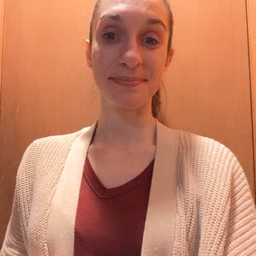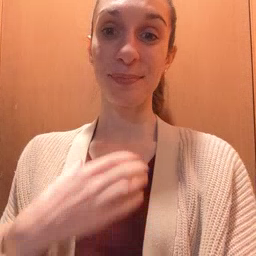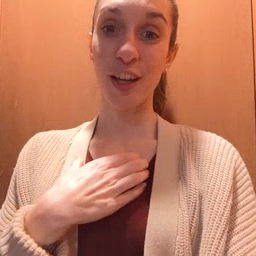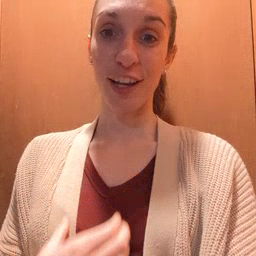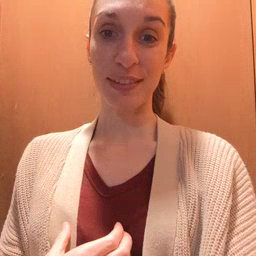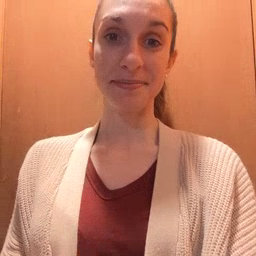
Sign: hungry